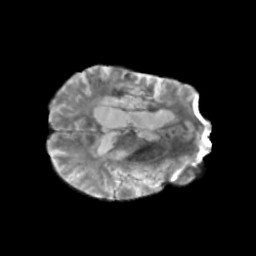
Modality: T2w
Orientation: axial
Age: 58
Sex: male
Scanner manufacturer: siemens
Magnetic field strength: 3 T
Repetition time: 5.47 s
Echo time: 0.0854 s